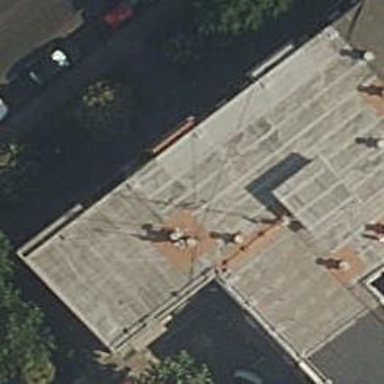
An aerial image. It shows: Café.